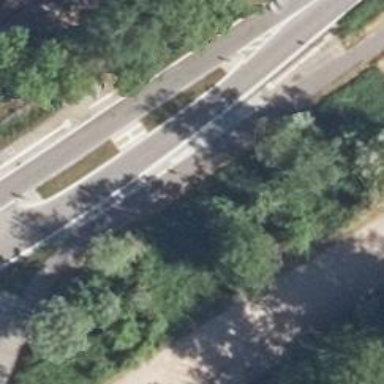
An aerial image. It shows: Asphalt path.